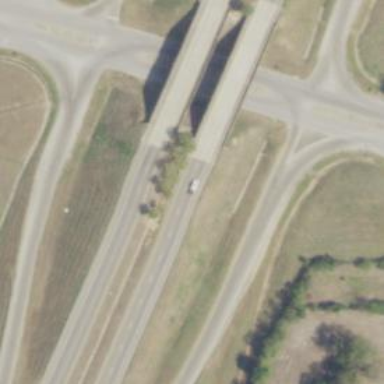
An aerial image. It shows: Motorway bridge.